Question: # Live demo of the problem
I created 6 red blocks, binded a click listener (with a function that alerts the clicked box's id) to all of them, then applied '-webkit-transform: rotateY(180deg);'. Now the right half of the boxes are alerting the correct id according to the flip, but the boxes on the left half are alerting the original id, not the flipped ones. I tested only on Chrome 31.
Is this the way it should work? How can I make it to display the flipped ids everywhere?

## HTML
'''
<table>
<tr>
<td id="t1">t1</td>
<td id="t2">t2</td>
<td id="t3">t3</td>
<td id="t4">t4</td>
<td id="t5">t5</td>
<td id="t6">t6</td>
</tr>
</table>
'''
## CSS
'''
tr {
-webkit-transform: rotateY(180deg);
}
td {
background-color: red;
height: 50px;
width: 50px;
text-align: center;
}
'''
## JavaScript/jQuery
'''
$(document).ready(function(){
$('td').click(function(){
alert($(this).attr('id'));
});
});
'''
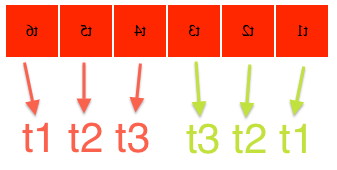
Answer: It's as if one half of the row is overlapping the other half when rotated. To prevent that, change the 'transform-origin' so that it's at the left and not the middle. This way nothing overlaps when the row is rotated. Then do a 'traslateX' to pull the row back in place.
'''
tr {
-webkit-transform-origin: center left;
-webkit-transform: rotateY(180deg) translateX(-100%);
}
'''
<URL>